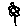
Label: flower